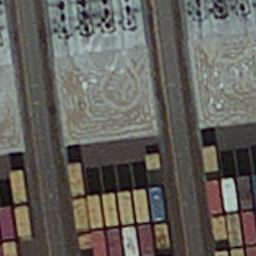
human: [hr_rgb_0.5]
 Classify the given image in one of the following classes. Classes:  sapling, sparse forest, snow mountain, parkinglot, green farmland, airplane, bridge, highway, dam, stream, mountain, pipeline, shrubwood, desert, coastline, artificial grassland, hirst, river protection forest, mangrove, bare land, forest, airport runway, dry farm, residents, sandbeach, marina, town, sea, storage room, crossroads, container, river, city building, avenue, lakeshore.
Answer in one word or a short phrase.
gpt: container